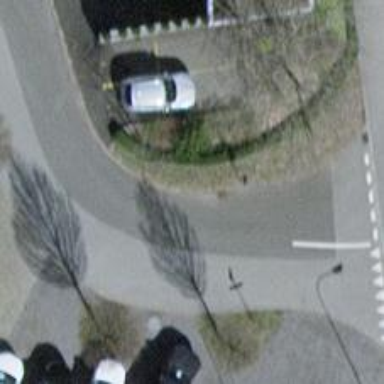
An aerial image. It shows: Residential road with asphalt surface.